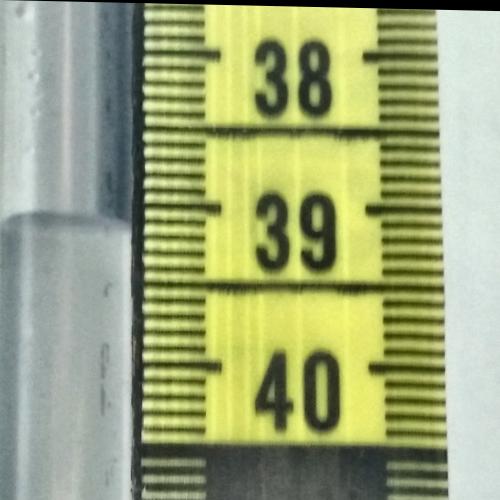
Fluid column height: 39.1 cm